Question: I want to put the application version to my gluon application. but I don't know how to do. Do I need to create service for that?

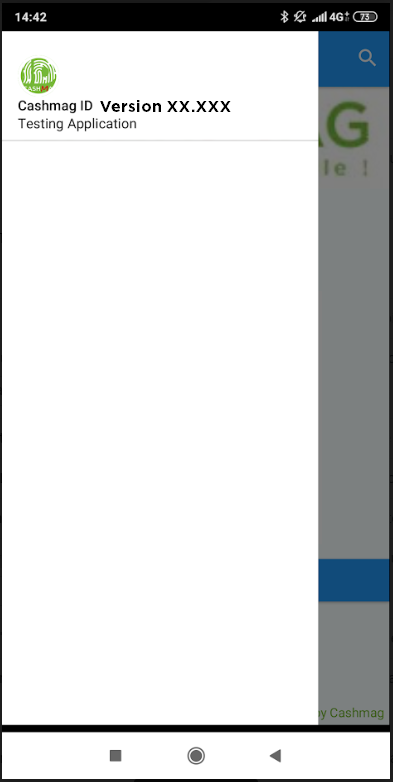
Answer: There is a very simple approach, that doesn't required a service, but it can lead to errors:
You can maintain a version code/version number for Android in the AndroidManifest:
'''
<?xml version="1.0" encoding="UTF-8"?>
<manifest xmlns:android="http://schemas.android.com/apk/res/android"
package="your.package"
android:versionCode="1.1.0"
android:versionName="1.1.0">
'''
The same on iOS, in the Default-Info.plist:
'''
<?xml version="1.0" encoding="UTF-8"?>
<!DOCTYPE plist PUBLIC "-//Apple//DTD PLIST 1.0//EN" "http://www.apple.com/DTDs/PropertyList-1.0.dtd">
<plist version="1.0">
<dict>
<key>CFBundleIdentifier</key>
<string>your.bundle.identifier</string>
<key>CFBundleVersion</key>
<string>1.1.0</string>
'''
And finally you can keep a static field in your code:
'''
public static final String VERSION_NAME = "1.1.0";
'''
that you can access from the 'NavigationDrawer', for instance.
However this requires manual updating every time you make a new release.
To avoid errors, you can set some CI job that does it for you. See for instance this <URL>, that it is part of the release job of a mobile app.
However, a more definitive way of avoiding mismatches between the released versions and the variable in your code is by adding a service that directly reads those versions.
Something like this:
'''
package com.gluonhq.charm.down.plugins;
public interface VersionService {
String getVersionName();
}
'''
'''
package com.gluonhq.charm.down.plugins;
import com.gluonhq.charm.down.DefaultServiceFactory;
public class VersionServiceFactory extends DefaultServiceFactory<VersionService> {
public VersionServiceFactory() {
super(VersionService.class);
}
}
'''
Android package, under 'src/android/java':
'''
package com.gluonhq.charm.down.plugins.android;
import android.content.pm.PackageManager;
import com.gluonhq.charm.down.plugins.VersionService;
import javafxports.android.FXActivity;
public class AndroidVersionService implements VersionService {
@Override
public String getVersionName() {
try {
return FXActivity.getInstance().getPackageManager()
.getPackageInfo(FXActivity.getInstance().getPackageName(), 0)
.versionName;
} catch (PackageManager.NameNotFoundException ex) { }
return "";
}
}
'''
IOS package, under 'src/ios/java':
'''
package com.gluonhq.charm.down.plugins.ios;
import com.gluonhq.charm.down.plugins.VersionService;
public class IOSVersionService implements VersionService {
static {
System.loadLibrary("Version");
}
@Override
public String getVersionName() {
return getNativeVersion();
}
private static native String getNativeVersion();
}
'''
Under 'src/ios/native':
'''
#import <UIKit/UIKit.h>
#include "jni.h"
JNIEXPORT jint JNICALL
JNI_OnLoad_Version(JavaVM *vm, void *reserved)
{
#ifdef JNI_VERSION_1_8
//min. returned JNI_VERSION required by JDK8 for builtin libraries
JNIEnv *env;
if ((*vm)->GetEnv(vm, (void **)&env, JNI_VERSION_1_8) != JNI_OK) {
return JNI_VERSION_1_4;
}
return JNI_VERSION_1_8;
#else
return JNI_VERSION_1_4;
#endif
}
JNIEXPORT jstring JNICALL Java_com_gluonhq_charm_down_plugins_ios_IOSVersionService_getNativeVersion
(JNIEnv *env, jclass jClass)
{
NSString *version = [[[NSBundle mainBundle] infoDictionary] objectForKey:@"CFBundleVersion"];
return (*env)->NewStringUTF(env, [version cStringUsingEncoding:NSASCIIStringEncoding]);
}
'''
Build files, at root level:
'''
if (System.getProperty('os.name').toLowerCase().contains("mac")) {
new ByteArrayOutputStream().withStream { os ->
exec {
args '-version', '-sdk', 'iphoneos', 'SDKVersion'
executable 'xcodebuild'
standardOutput = os
}
ext.IOS_VERSION = os.toString().trim()
}
} else {
ext.IOS_VERSION = ""
}
ext.IS_DEBUG_NATIVE = Boolean.parseBoolean(System.getProperty("IS_DEBUG_NATIVE", "false"))
def sdkPath(String platform) {
return "/Applications/Xcode.app/Contents/Developer/Platforms/${platform}.platform/Developer/SDKs/${platform}${IOS_VERSION}.sdk";
}
ext.xcodebuildIOS = {buildDir, projectDir, name ->
if (!file(sdkPath('iPhoneOS')).exists()) {
println "Skipping xcodebuild"
return
}
// define statics do being able to configure the input/output files on the task
// for faster builds if nothing changed
def buildSystems = ["iPhoneOS+arm64",
"iPhoneOS+armv7",
"iPhoneSimulator+i386",
"iPhoneSimulator+x86_64"]
def linkerOutputs = []
def lipoOutput = "$buildDir/native/lib${name}.a"
def nativeSources = ["$projectDir/src/ios/native/${name}.m"]
// the actual task action
buildSystems.each { buildSystem ->
def (platform, arch) = buildSystem.tokenize("+");
def compileOutput = "$buildDir/native/$arch"
def compileOutputs = ["$buildDir/native/$arch/${name}.o"]
def linkerOutput = "$buildDir/native/$arch/lib${name}.a"
new File(compileOutput).mkdirs();
def clangArgs = [
"-x", "objective-c",
"-miphoneos-version-min=6.0",
"-fmessage-length=0",
"-std=c99",
"-fno-common",
"-Wall",
"-fno-strict-aliasing",
"-fwrapv",
"-fpascal-strings",
"-fobjc-abi-version=2",
"-fobjc-legacy-dispatch",
"-I" + System.getenv("JAVA_HOME") + "/include",
"-I" + System.getenv("JAVA_HOME") + "/include/darwin",
"-c",
IS_DEBUG_NATIVE ? ["-O0", "-DDEBUG", "-g"] : ["-O3", "-DNDEBUG"],
"-arch", arch,
"-isysroot",
sdkPath(platform),
nativeSources].flatten()
// "-o", compileOutput,
def linkerArgs = [
"-static",
"-framework", "Foundation",
"-framework", "CoreGraphics",
"-framework", "CoreBluetooth",
"-framework", "CoreLocation",
"-framework", "CoreMotion",
"-framework", "CoreText",
"-framework", "UIKit",
"-framework", "QuartzCore",
"-framework", "OpenGLES",
"-framework", "UserNotifications",
"-arch_only", arch,
"-syslibroot", sdkPath(platform),
"-L${sdkPath(platform)}/usr/lib",
"-o", linkerOutput,
compileOutputs
].flatten()
// execute compiler
exec {
executable "clang"
args clangArgs
workingDir compileOutput
}
// execute linker
exec {
executable "libtool"
args linkerArgs
workingDir compileOutput
}
linkerOutputs.add(linkerOutput)
}
def lipoArgs = [
"-create",
linkerOutputs,
"-o",
lipoOutput
].flatten();
// execute lipo to combine all linker output in one archive
exec {
executable "lipo"
args lipoArgs
}
}
'''
'''
buildscript {
repositories {
jcenter()
}
dependencies {
classpath 'org.javafxports:jfxmobile-plugin:1.3.16'
}
}
apply plugin: 'org.javafxports.jfxmobile'
apply from: 'ios-build.gradle'
repositories {
jcenter()
maven {
url 'http://nexus.gluonhq.com/nexus/content/repositories/releases'
}
}
mainClassName = 'your.main.class'
dependencies {
compile 'com.gluonhq:charm:5.0.2'
}
jfxmobile {
javafxportsVersion = '8.60.11'
downConfig {
version = '3.8.6'
// Do not edit the line below. Use Gluon Mobile Settings in your project context menu instead
plugins 'display', 'lifecycle', 'statusbar', 'storage'
}
android {
manifest = 'src/android/AndroidManifest.xml'
}
ios {
infoPList = file('src/ios/Default-Info.plist')
forceLinkClasses = [
'com.gluonhq.**.*',
'javax.annotations.**.*',
'javax.inject.**.*',
'javax.json.**.*',
'org.glassfish.json.**.*'
]
}
}
task xcodebuild {
doLast {
xcodebuildIOS("$project.buildDir","$project.projectDir", "Version")
}
}
task installNativeLib (type:Copy, dependsOn: xcodebuild) {
from("$project.buildDir/native")
into("src/ios/jniLibs")
include("*.a")
}
'''
Before deploying to iOS, run:
'''
./gradlew installNativeLib
'''
Finally, you can use the service anywhere in your code:
'''
String version = Services.get(VersionService.class)
.map(VersionService::getVersionName)
.orElse(""));
'''